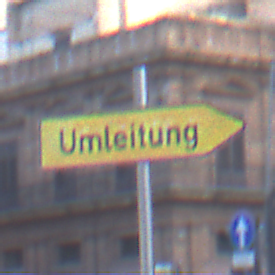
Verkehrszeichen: UmleitungswegweiserRechtsweisend
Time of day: SunriseSunset
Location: Outdoor (Urban)
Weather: PartlyCloudy
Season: NotSpecified
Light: Natural